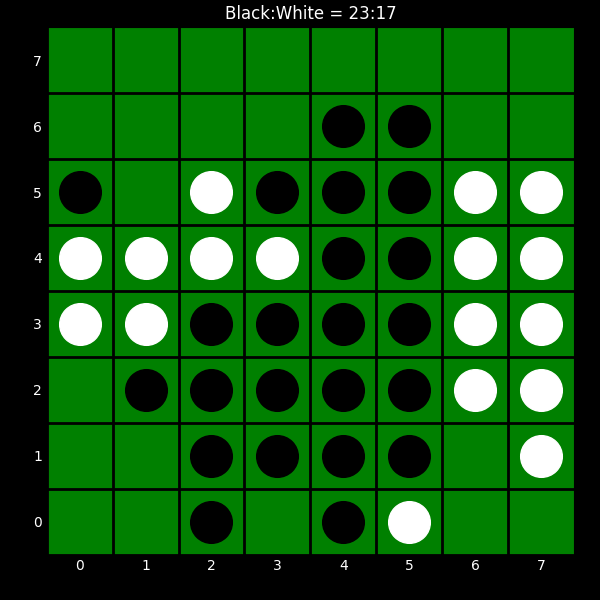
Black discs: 23
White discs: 17